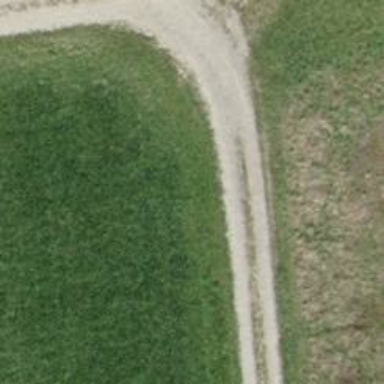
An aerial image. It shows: Track with grade 3 tracktype.